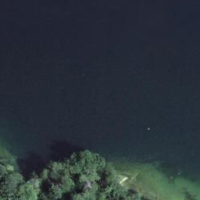
EUNIS habitat code: 14
Species observed at this site:
Vaccinium myrtillus